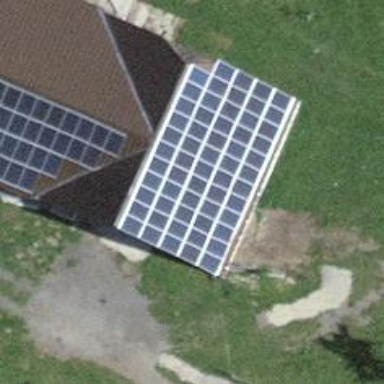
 consisting of solar photovoltaic panels."